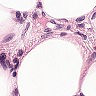
Metastatic tissue present: no